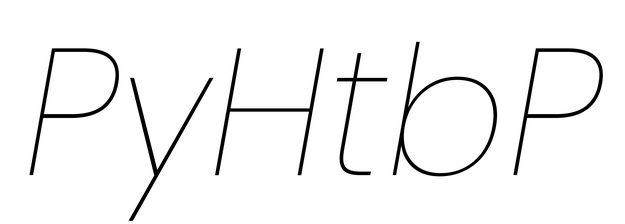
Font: Poppins-ThinItalic